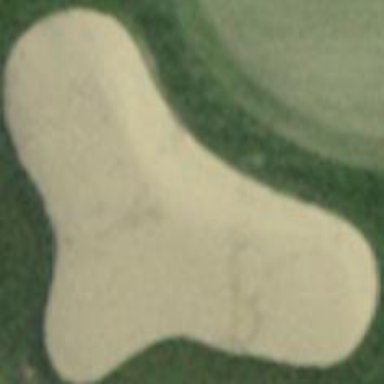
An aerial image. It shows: Golf bunker filled with natural sand.